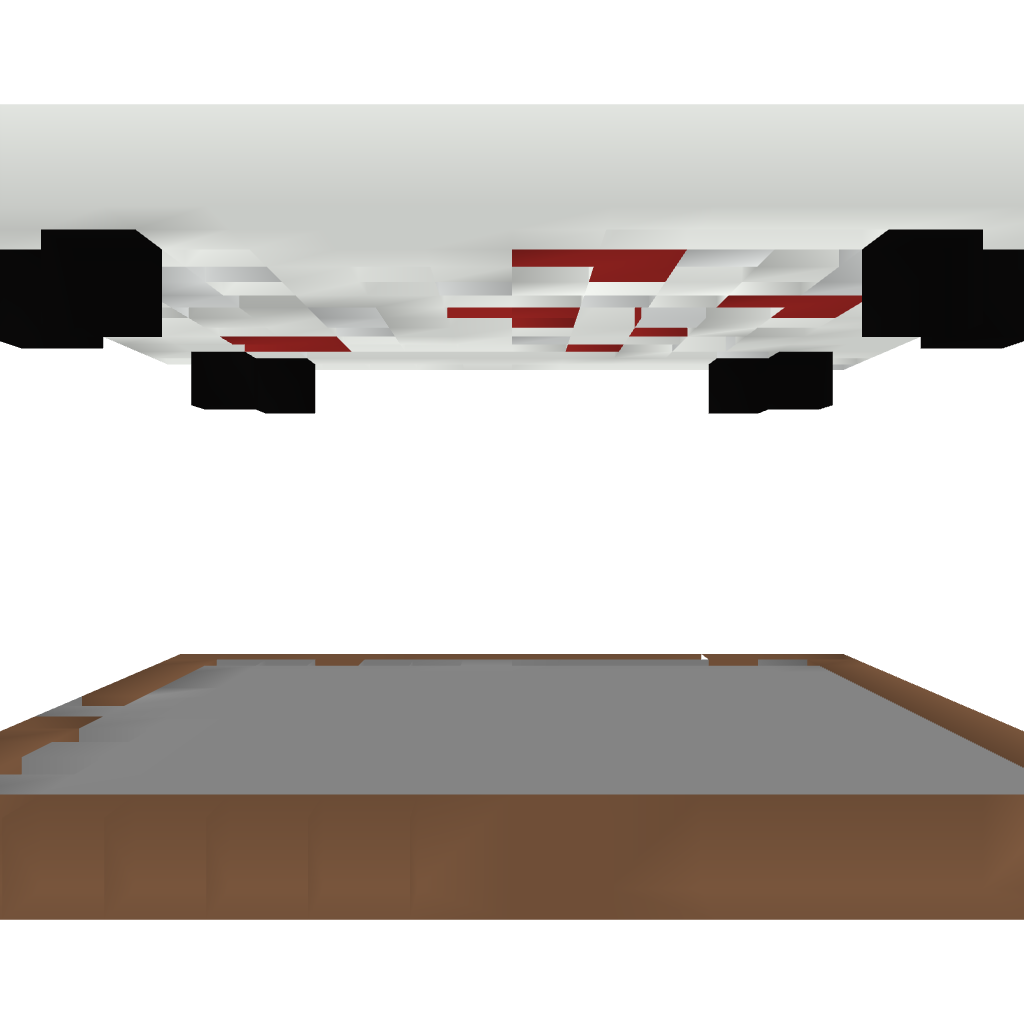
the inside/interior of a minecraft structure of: Empty cake